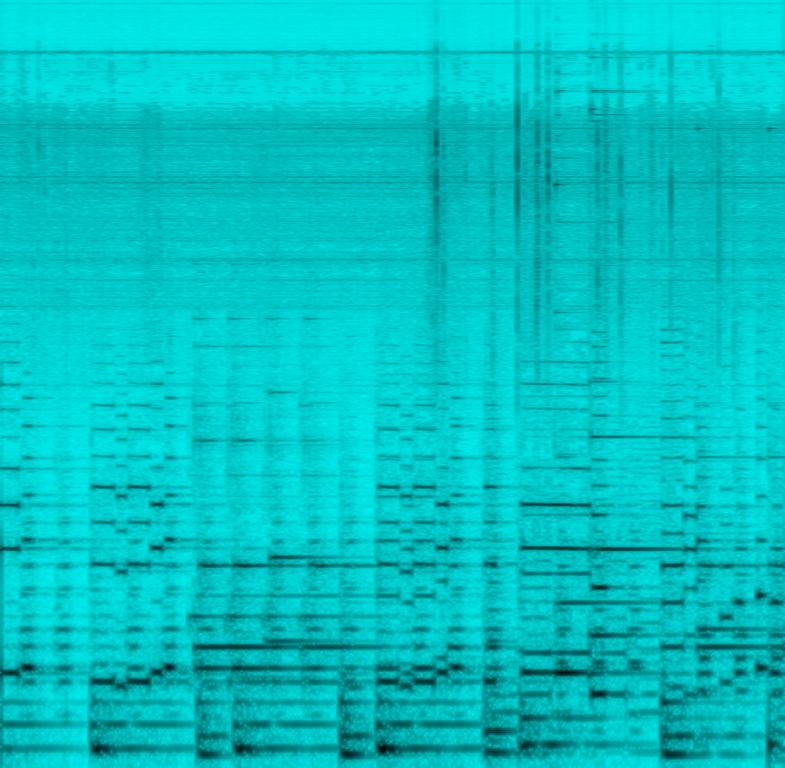
This music is an instrumental with a medium fast tempo. The music is orchestral with a lively brass band harmony, violin accompaniment, xylophone beats, a bright trombone and cello bass. The music is animated, lively, playful,whimsical, perky and puckish.